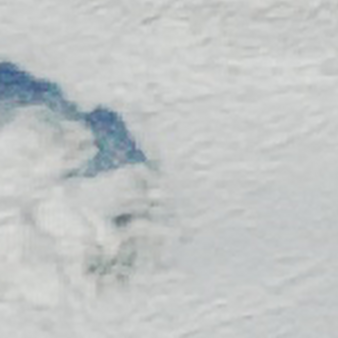
Label: other